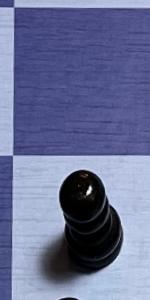
Label: Pawn_Black